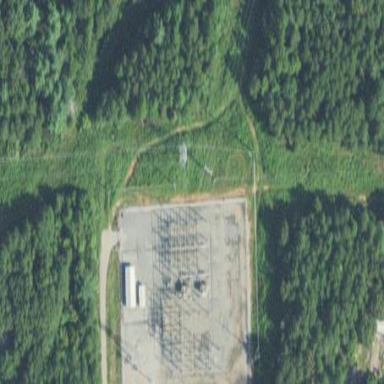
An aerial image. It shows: Power substation with transmission level designation. It is enclosed by fence.